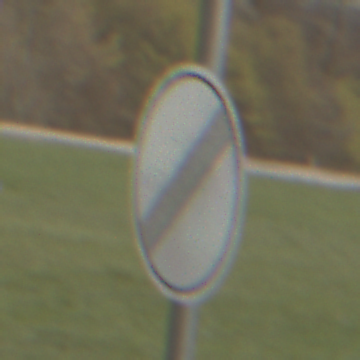
Verkehrszeichen: EndeSaemtlicherBegrenzungen
Umgebung: Outdoor, Suburban
Tageszeit: MorningAfternoon
Wetter: Overcast
Licht: Natural
Jahreszeit: NotSpecified
Kontrast: LowContrast